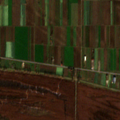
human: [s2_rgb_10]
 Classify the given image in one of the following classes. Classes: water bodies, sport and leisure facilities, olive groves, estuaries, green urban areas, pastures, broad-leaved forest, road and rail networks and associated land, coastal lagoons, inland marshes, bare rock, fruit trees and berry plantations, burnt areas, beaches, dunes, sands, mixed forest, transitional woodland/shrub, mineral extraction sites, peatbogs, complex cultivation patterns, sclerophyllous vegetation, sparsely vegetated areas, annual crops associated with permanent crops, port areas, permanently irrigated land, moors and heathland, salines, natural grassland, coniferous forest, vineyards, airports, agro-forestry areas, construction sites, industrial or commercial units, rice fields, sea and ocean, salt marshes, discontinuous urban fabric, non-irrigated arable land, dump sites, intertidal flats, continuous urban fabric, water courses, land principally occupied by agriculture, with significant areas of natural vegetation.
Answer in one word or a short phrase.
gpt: non-irrigated arable land, inland marshes